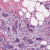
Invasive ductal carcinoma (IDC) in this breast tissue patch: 1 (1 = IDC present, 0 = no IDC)